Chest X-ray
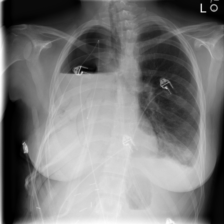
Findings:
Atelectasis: positive
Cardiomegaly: negative
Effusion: positive
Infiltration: negative
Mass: negative
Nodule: negative
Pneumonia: negative
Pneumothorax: negative
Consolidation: negative
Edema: negative
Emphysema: negative
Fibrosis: negative
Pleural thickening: negative
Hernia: negative